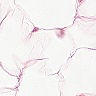
Metastatic tissue present: no